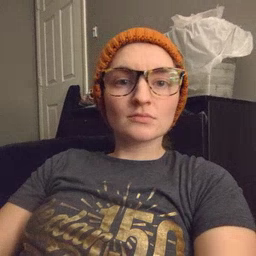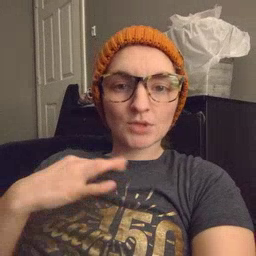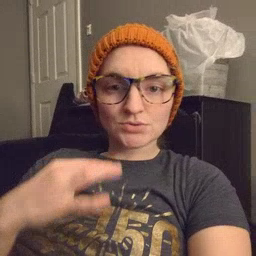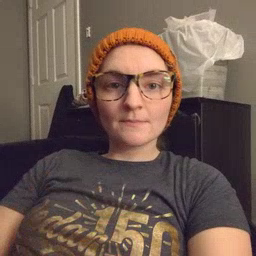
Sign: shirt